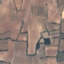
Label: PermanentCrop